Field crop: maize
Growth stage: 2
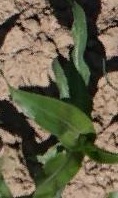
Species: maize